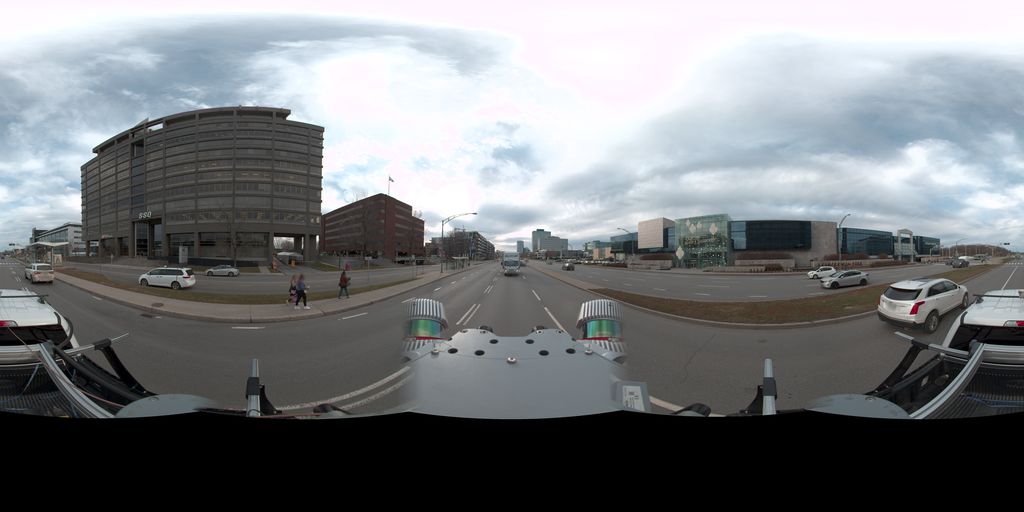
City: quebec_city